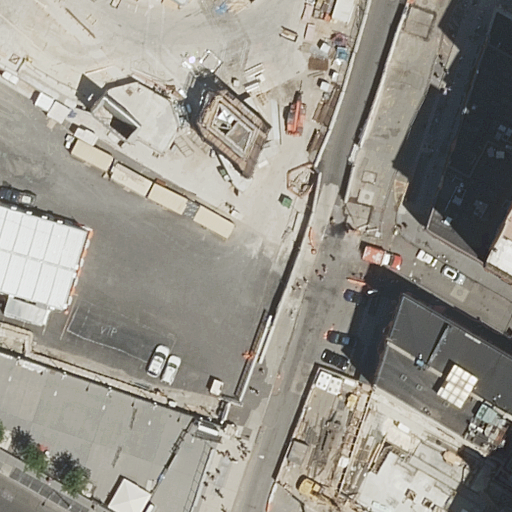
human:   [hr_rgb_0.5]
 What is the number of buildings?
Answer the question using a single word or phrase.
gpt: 5

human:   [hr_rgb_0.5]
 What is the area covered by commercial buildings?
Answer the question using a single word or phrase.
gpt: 0m2

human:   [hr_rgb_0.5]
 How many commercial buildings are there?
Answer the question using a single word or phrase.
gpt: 0

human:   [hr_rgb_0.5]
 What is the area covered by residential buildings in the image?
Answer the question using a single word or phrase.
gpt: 759m2

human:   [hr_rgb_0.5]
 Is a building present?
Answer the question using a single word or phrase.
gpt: yes

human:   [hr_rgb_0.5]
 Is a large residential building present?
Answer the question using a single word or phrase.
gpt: yes

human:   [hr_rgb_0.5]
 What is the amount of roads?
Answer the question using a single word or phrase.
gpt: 8

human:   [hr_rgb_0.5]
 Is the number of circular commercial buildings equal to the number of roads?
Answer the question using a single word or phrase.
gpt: no

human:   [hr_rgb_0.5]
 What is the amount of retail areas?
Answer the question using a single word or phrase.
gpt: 1

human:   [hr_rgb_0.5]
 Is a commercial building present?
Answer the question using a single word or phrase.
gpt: no

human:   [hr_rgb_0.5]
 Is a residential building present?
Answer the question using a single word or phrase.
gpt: yes

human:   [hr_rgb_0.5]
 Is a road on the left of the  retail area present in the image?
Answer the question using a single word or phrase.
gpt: no

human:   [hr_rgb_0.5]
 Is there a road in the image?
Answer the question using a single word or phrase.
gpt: yes

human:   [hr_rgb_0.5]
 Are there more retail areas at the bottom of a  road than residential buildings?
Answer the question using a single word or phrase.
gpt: no

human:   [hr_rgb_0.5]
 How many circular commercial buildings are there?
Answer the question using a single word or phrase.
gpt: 0

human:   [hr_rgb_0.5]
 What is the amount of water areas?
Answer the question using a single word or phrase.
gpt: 0

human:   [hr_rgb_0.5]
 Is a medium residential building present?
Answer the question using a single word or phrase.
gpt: no

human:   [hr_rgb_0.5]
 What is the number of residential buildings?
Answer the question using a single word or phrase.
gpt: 3

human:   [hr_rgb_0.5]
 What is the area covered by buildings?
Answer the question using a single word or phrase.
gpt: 1696m2

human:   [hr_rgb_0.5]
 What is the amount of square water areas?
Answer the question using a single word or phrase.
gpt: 0

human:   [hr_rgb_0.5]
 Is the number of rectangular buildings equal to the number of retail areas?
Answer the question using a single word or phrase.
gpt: no

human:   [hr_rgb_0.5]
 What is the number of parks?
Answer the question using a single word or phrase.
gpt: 1

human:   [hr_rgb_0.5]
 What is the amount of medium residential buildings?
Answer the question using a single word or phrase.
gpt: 0

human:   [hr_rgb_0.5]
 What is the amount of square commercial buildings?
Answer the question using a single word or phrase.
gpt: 0

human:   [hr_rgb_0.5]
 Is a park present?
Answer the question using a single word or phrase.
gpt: yes

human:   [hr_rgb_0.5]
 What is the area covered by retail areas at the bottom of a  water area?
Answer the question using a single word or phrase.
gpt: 0m2

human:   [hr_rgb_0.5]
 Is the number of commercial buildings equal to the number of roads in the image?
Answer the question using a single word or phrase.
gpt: no

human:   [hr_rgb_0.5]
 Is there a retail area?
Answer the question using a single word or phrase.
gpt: yes

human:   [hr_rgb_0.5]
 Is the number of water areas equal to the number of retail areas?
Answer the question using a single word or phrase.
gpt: no

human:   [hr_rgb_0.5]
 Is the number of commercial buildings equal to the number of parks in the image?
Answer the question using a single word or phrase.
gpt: no

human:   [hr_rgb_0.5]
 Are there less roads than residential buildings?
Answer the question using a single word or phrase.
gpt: no

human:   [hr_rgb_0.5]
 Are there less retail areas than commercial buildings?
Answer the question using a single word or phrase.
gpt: no

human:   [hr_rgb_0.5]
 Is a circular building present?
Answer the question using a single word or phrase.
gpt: no

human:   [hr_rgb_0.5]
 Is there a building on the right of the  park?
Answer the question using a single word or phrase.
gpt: yes

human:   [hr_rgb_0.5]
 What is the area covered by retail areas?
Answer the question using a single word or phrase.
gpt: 0m2

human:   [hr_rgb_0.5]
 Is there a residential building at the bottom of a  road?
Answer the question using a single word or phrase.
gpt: yes

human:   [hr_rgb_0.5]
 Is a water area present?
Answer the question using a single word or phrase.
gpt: no

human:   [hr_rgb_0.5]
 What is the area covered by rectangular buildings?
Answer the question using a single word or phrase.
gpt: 333m2

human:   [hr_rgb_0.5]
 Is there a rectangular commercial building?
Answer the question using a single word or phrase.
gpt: no

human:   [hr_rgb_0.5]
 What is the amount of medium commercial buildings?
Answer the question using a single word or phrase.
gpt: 0

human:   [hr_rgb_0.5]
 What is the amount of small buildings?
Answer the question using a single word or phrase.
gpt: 2

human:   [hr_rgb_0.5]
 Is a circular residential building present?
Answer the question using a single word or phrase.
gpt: no

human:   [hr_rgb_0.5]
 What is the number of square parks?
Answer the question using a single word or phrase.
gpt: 0

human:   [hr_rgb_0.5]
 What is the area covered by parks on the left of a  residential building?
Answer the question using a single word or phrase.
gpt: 5m2

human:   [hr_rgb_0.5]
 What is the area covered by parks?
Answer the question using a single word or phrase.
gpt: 5m2

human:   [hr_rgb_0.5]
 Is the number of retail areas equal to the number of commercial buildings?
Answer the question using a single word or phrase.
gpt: no

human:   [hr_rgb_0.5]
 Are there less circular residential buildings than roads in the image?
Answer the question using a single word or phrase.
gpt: yes

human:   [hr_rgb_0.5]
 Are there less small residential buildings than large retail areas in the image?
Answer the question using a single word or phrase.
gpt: no

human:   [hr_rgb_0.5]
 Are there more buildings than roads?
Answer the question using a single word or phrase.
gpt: no

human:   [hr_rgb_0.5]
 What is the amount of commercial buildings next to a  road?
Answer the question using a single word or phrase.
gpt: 0

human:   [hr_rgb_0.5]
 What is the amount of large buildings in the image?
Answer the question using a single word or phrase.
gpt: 2

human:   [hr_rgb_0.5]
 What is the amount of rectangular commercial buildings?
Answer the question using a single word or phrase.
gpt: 0

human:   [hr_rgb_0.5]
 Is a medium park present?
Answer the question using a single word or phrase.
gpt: no

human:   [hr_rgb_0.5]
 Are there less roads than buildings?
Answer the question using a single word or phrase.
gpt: no

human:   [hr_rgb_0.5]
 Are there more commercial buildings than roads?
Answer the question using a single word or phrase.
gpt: no

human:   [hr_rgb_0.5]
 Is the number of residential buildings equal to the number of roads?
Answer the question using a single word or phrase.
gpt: no

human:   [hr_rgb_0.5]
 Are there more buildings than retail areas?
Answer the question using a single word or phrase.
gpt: yes

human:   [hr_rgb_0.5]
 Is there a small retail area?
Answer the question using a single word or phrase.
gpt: yes

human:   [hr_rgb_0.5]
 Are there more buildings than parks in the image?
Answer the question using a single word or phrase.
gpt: yes

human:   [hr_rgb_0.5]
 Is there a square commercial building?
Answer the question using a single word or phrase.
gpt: no

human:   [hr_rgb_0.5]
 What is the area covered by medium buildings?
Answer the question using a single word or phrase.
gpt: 227m2

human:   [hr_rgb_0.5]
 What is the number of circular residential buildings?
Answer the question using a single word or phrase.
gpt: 0

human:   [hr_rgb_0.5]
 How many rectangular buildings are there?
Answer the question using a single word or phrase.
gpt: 3

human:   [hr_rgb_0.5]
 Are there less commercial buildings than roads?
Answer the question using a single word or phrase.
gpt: yes